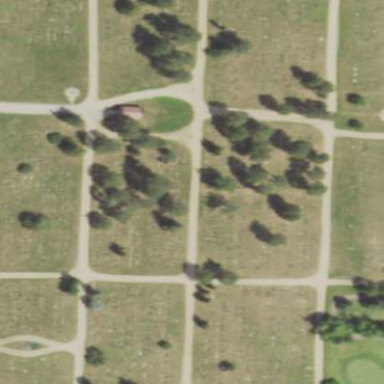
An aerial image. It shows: Cemetery.